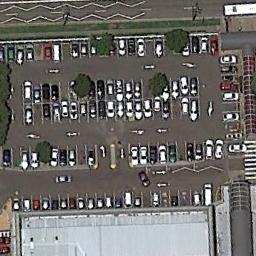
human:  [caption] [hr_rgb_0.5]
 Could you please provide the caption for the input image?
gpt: There are many different colored cars in the parking lot .

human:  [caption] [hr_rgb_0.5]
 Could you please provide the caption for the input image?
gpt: Ten rows of cars were parked in the parking lot .

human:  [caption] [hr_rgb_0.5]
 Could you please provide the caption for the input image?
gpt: The parking lot is full of cars next to the building .

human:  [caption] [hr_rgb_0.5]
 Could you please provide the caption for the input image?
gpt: The parking lot has some neatly arranged cars and a building is next to the parking lot .

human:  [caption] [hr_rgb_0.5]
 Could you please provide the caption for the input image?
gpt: There are many cars on the parking lot beside a light-blue building .